Question: I try to open a database on a Domino server via a java program.
Got a session to the Domino server. I use the following code to get/open the database.
'''
session = NotesFactory.createSession(DOMINO_SERVER, DOMINO_USER, DOMINO_PW);
if ( session == null ) {
//do something
}
db = session.getDatabase(DOMINO_SERVER, DOMINO_DATABASE);
view = db.getView("someView");
'''
The following error message occurs:
NotesException: Database xyz has not been opened yet
If I use the "open" - method
'''
db.open();
'''
the error
NotesException: Database open() failed
occurs.
User has access to database. Maximum Internet name and password: READER.
Are there any configurations on the domino server I can check?
Seems to be an security problem, but I don't see the cause.
Any suggestions/hints?
Complete stack trace ...
'''
NotesException: Database XYZ has not been opened yet
at lotus.domino.NotesExceptionHelper.read(Unknown Source)
at lotus.domino.NotesExceptionHolder._read(Unknown Source)
at lotus.priv.CORBA.iiop.RepImpl.invoke(Unknown Source)
at lotus.priv.CORBA.portable.ObjectImpl._invoke(Unknown Source)
at lotus.domino.corba._IDatabaseStub.getSize(Unknown Source)
at lotus.domino.cso.Database.getSize(Unknown Source)
'''
For testing I try to get the size of the database with the "getSize()" method.
Complete stack trace from other error message:
'''
NotesException: Database open failed ()
at lotus.domino.NotesExceptionHelper.read(Unknown Source)
at lotus.domino.NotesExceptionHolder._read(Unknown Source)
at lotus.priv.CORBA.iiop.RepImpl.invoke(Unknown Source)
at lotus.priv.CORBA.portable.ObjectImpl._invoke(Unknown Source)
at lotus.domino.corba._IDatabaseStub.open(Unknown Source)
at lotus.domino.cso.Database.open(Unknown Source)
'''
Screenshot from server console:

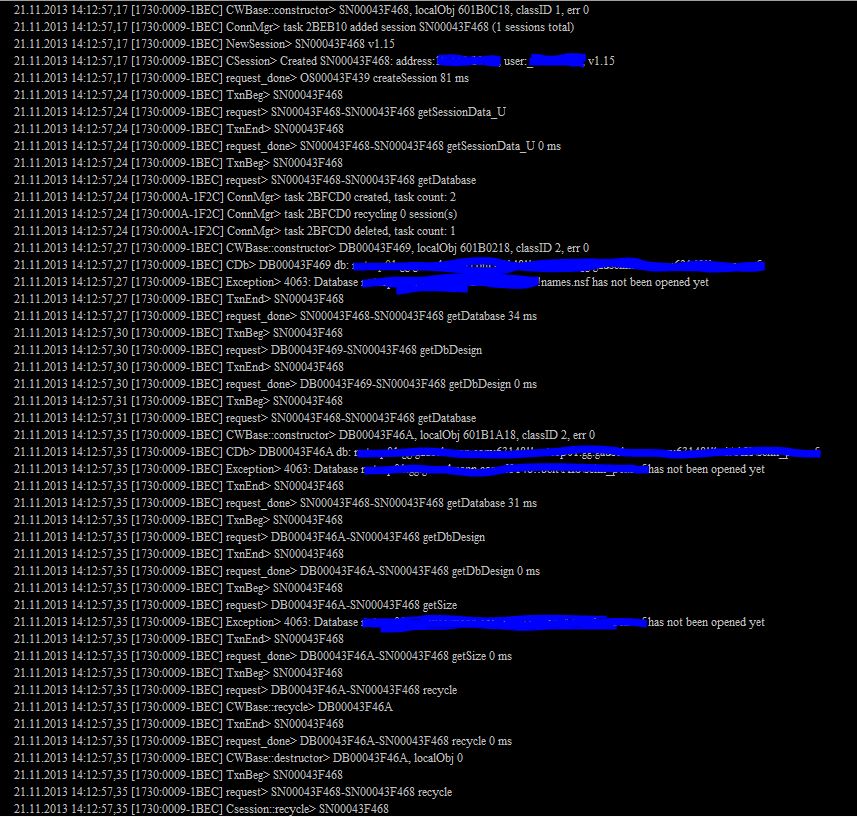
Answer: Solved the problem with idea above from Simon.
I tried an other method to open the database.
Here the way I tried to open the database.
'''
session = NotesFactory.createSession(DOMINO_SERVER, DOMINO_USER, DOMINO_PW);
if ( session == null ) {
//do something
}
DbDirectory dir = session.getDbDirectory(null);
db = dir.openDatabase(DOMINO_DATABASE);
'''
Nothing changed on the access rights for the user to server and database.
Not sure why it works this way? Is there a bug or is there something with the server configuration?
But most important ... it works now ... thanks Simon and Richard.